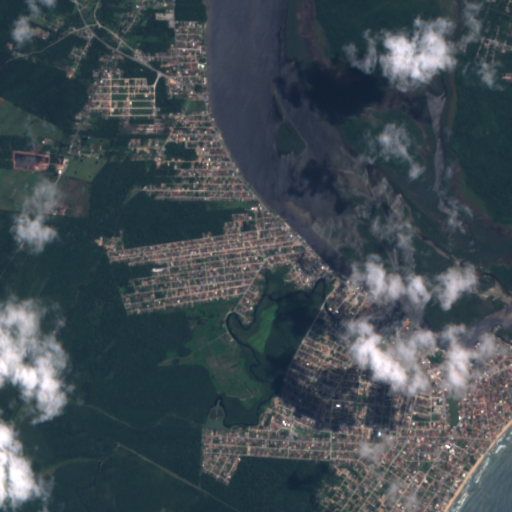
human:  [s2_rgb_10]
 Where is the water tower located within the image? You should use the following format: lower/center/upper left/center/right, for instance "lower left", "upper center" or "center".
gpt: The water tower is located in the lower right of the image.
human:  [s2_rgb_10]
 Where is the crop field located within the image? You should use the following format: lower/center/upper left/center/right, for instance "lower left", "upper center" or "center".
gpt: There is no crop field in the image.